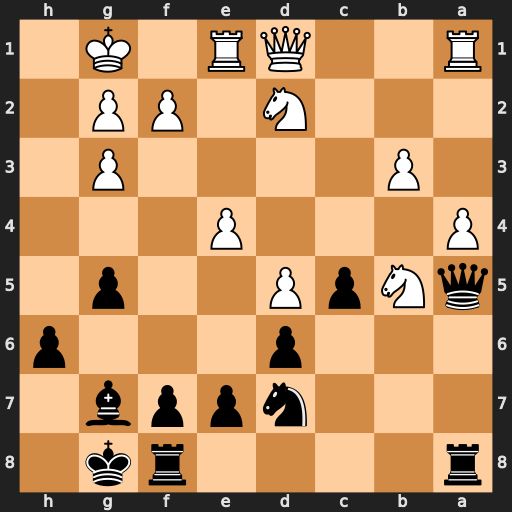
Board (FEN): r4rk1/3nppb1/3p3p/qNpP2p1/P3P3/1P4P1/3N1PP1/R2QR1K1
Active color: b
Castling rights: -
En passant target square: -
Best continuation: Bxa1 Nc4 Qb4